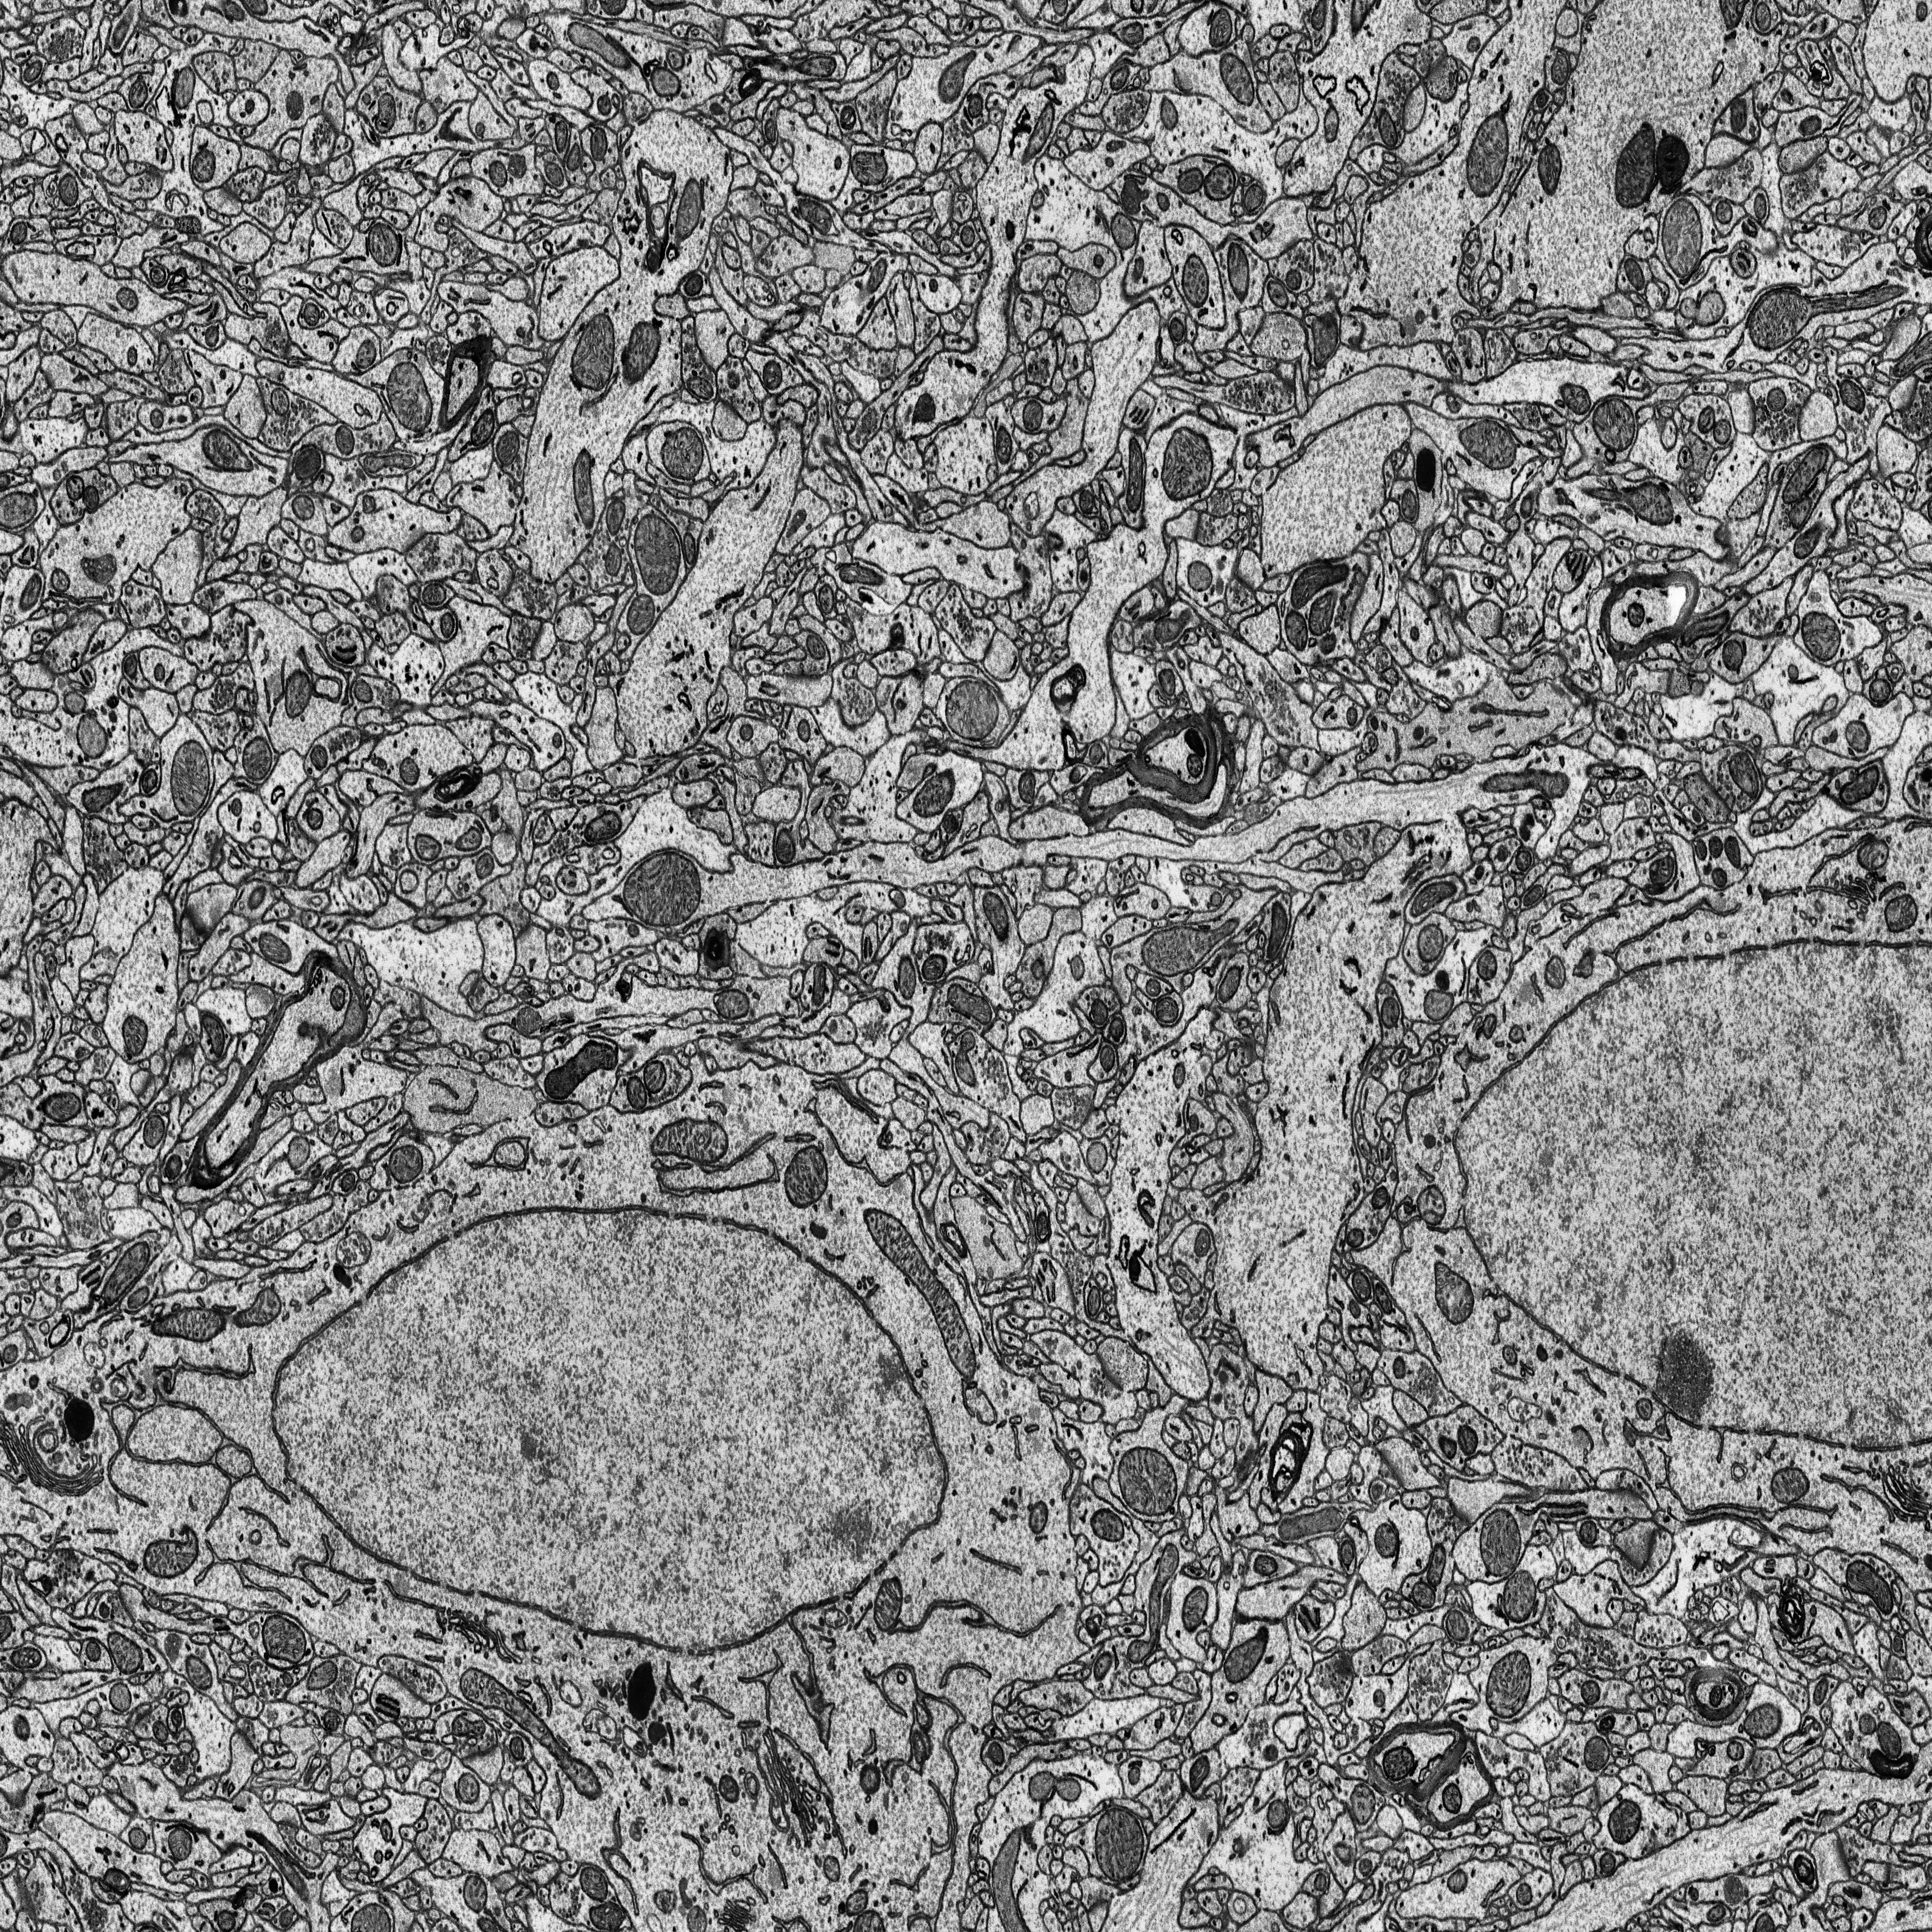
Electron microscopy slice of rat cortex tissue
Slice depth (z): 247
Mitochondria instances in slice: 386